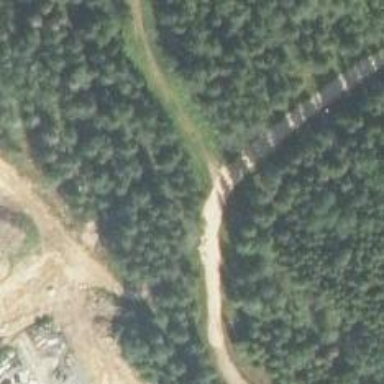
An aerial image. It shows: Footway designated for Nordic skiing.